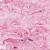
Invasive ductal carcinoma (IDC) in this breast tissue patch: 0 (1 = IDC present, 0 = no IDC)